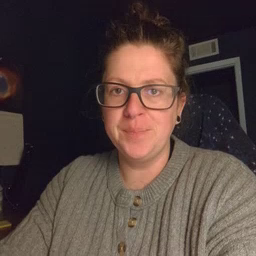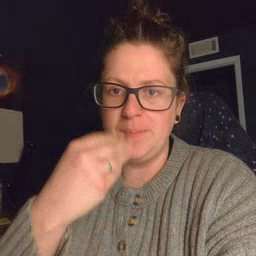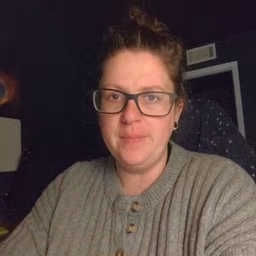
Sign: sleep